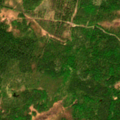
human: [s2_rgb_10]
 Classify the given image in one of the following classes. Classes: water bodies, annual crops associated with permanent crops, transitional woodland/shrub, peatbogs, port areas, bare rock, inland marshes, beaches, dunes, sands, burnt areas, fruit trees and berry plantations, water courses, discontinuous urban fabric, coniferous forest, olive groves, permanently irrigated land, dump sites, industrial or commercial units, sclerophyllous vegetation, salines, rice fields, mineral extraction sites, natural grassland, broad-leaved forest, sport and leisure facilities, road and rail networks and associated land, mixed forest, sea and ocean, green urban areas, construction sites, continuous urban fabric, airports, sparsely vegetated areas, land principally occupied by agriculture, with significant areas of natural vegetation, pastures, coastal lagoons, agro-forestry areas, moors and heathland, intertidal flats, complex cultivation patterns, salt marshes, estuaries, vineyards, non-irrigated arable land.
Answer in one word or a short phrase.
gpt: coniferous forest, mixed forest, transitional woodland/shrub